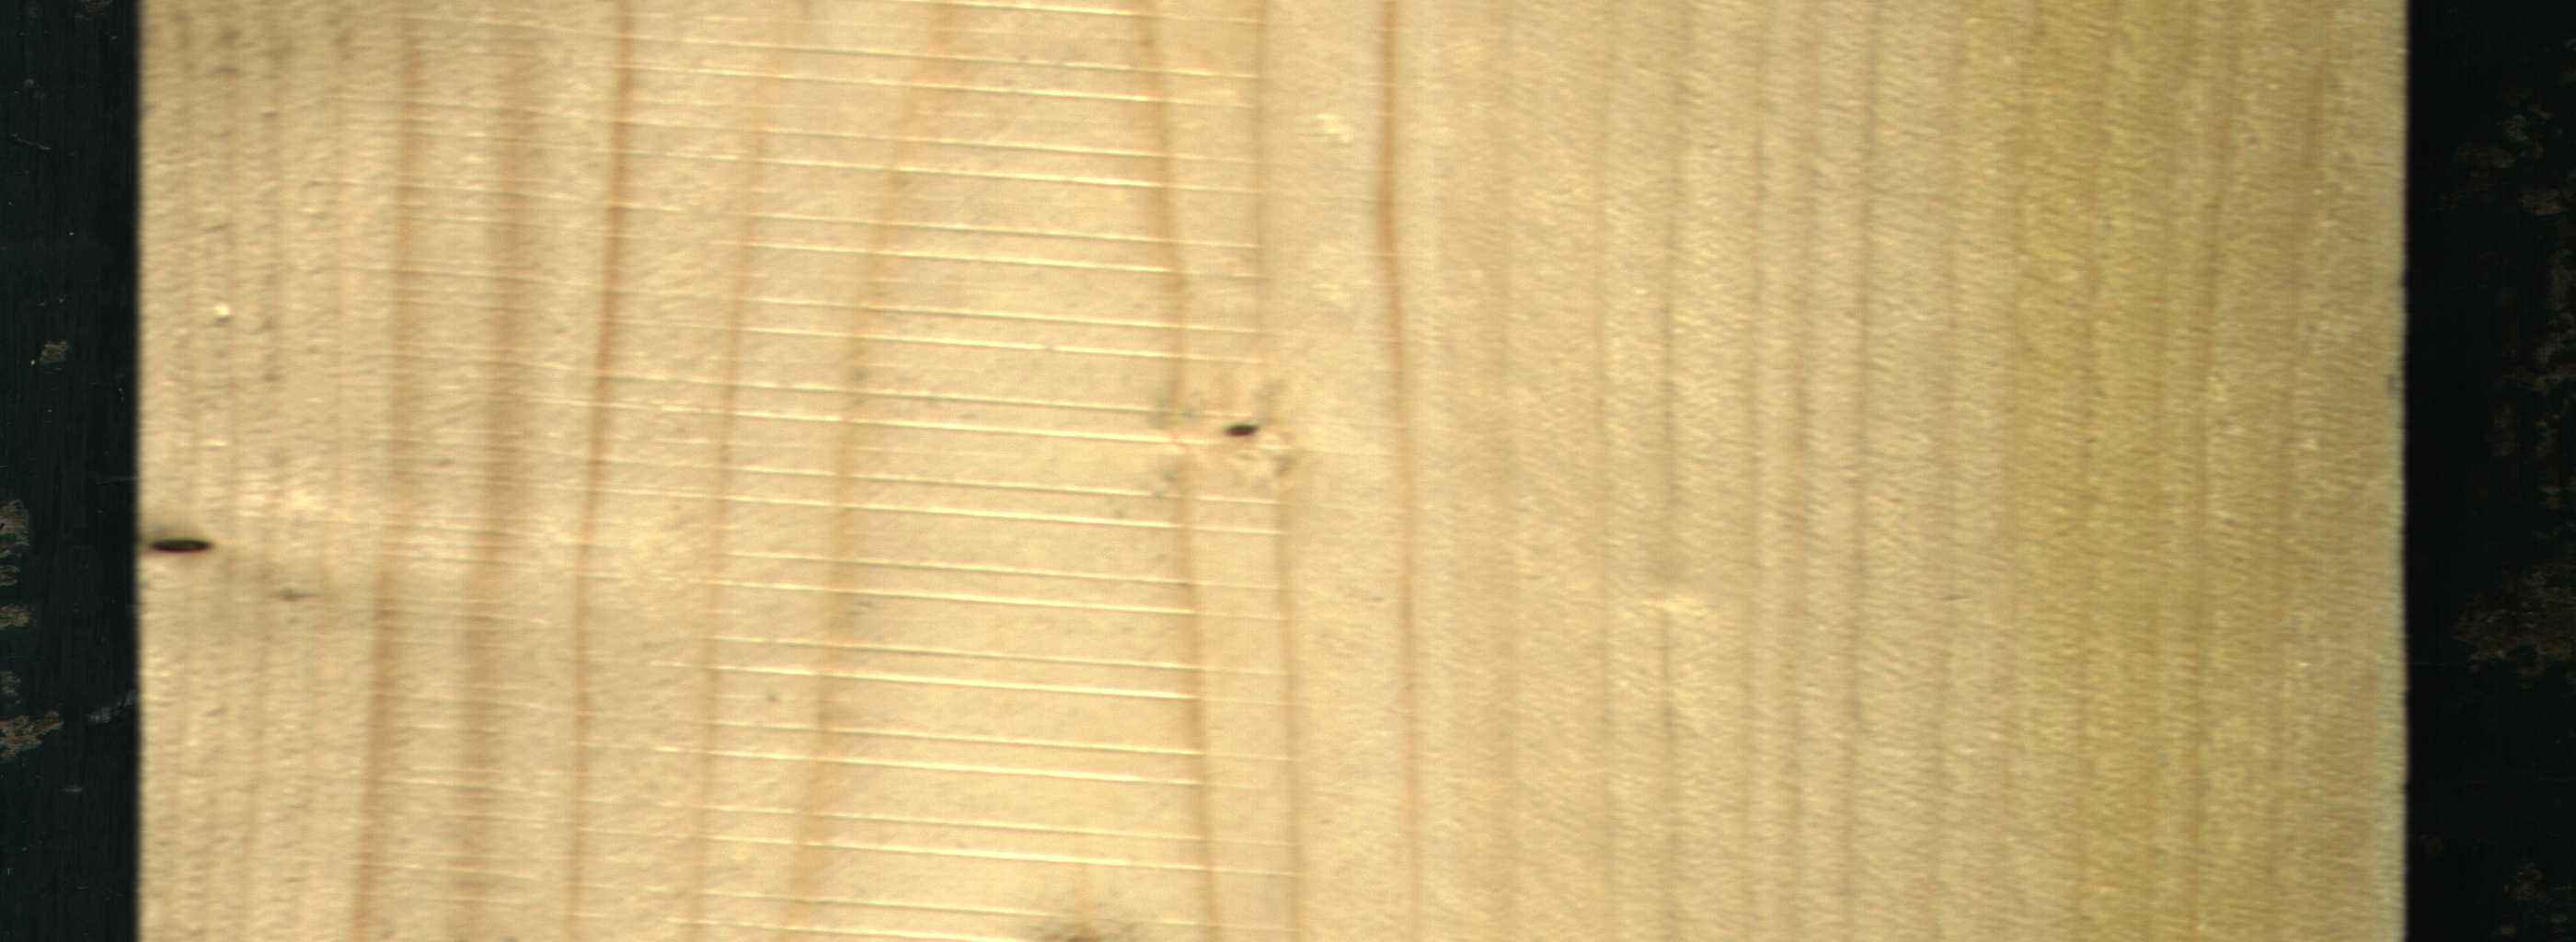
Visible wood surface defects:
Dead_Knot
Dead_Knot